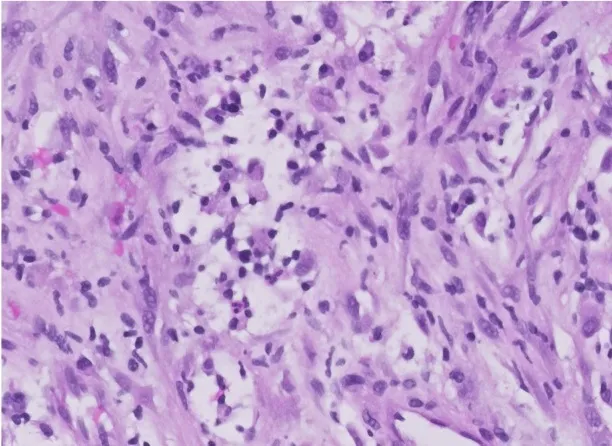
B) Higher magnification view of the spindle cells showing mild nuclear atypia and interspersed plasma cells and occasional neutrophils.
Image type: pathology (h&e)